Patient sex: M
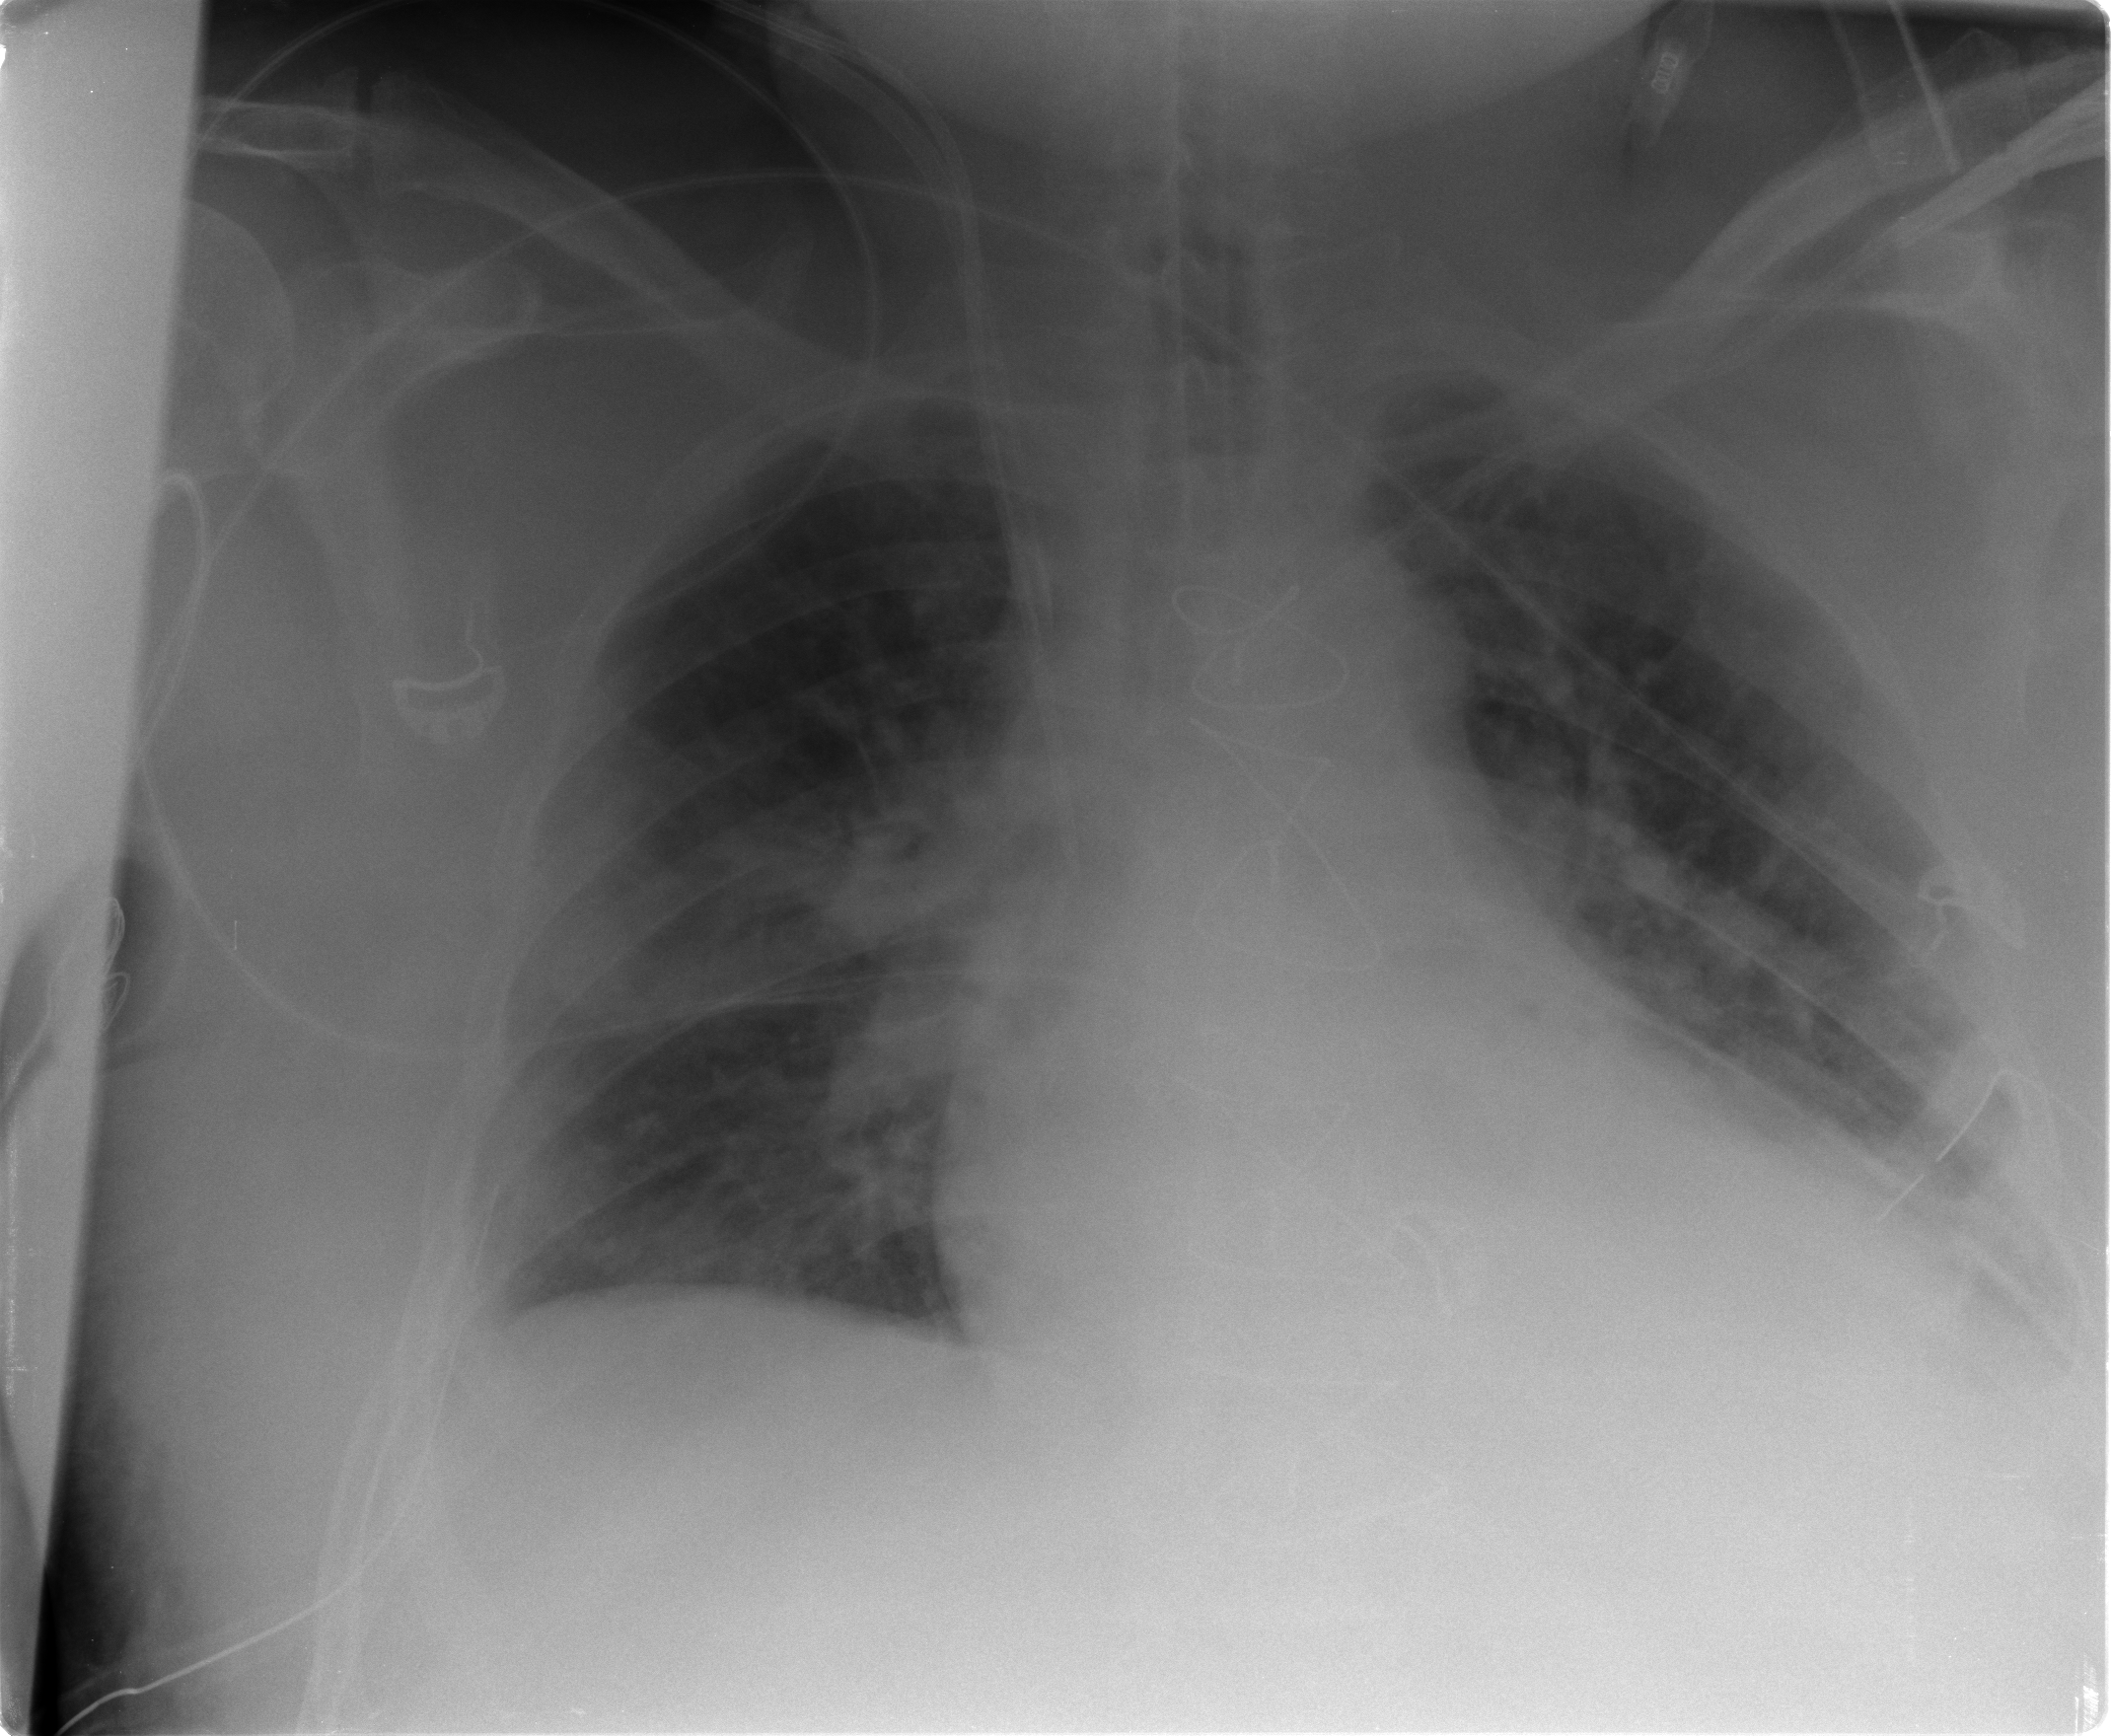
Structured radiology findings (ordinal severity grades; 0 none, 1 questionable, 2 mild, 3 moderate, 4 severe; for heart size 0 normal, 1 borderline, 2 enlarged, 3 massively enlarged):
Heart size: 2
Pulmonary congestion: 2
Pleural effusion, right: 0
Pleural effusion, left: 2
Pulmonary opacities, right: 1
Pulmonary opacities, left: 1
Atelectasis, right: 2
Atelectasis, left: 2